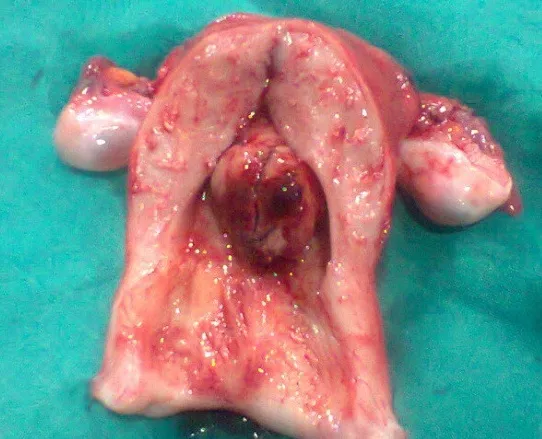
Cut Section of the uterus showing a polypoidal growth arising from endometrium, 5.0x4.5 cm with areas of hemorrhage. Myometrium is thickened and multiple calcifications are present. Ovaries are multicystic.
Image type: medical_photograph (other_medical_photograph)